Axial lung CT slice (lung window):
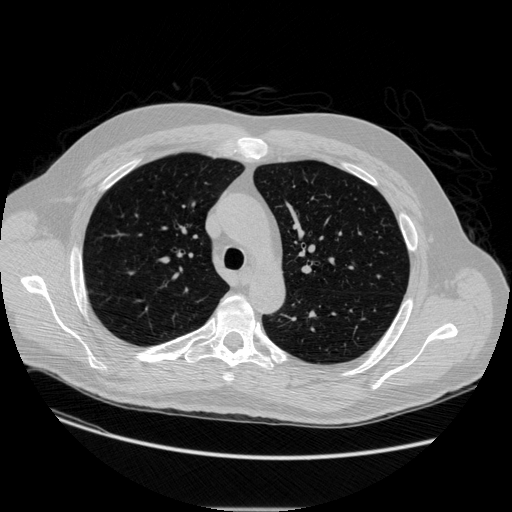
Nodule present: no